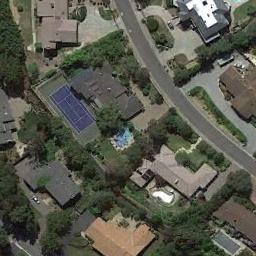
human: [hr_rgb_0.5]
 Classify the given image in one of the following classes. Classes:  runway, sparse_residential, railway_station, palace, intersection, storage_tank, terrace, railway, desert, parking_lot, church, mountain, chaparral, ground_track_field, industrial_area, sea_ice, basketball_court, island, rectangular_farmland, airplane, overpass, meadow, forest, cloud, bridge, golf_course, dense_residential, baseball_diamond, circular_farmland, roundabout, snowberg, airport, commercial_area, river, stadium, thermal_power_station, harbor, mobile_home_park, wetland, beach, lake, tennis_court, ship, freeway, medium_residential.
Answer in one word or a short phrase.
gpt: tennis_court